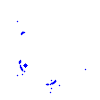
Particle: proton